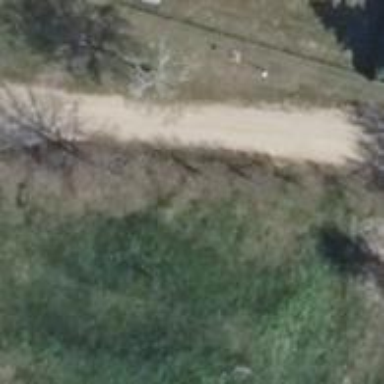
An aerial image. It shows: Gravel road in residential area.